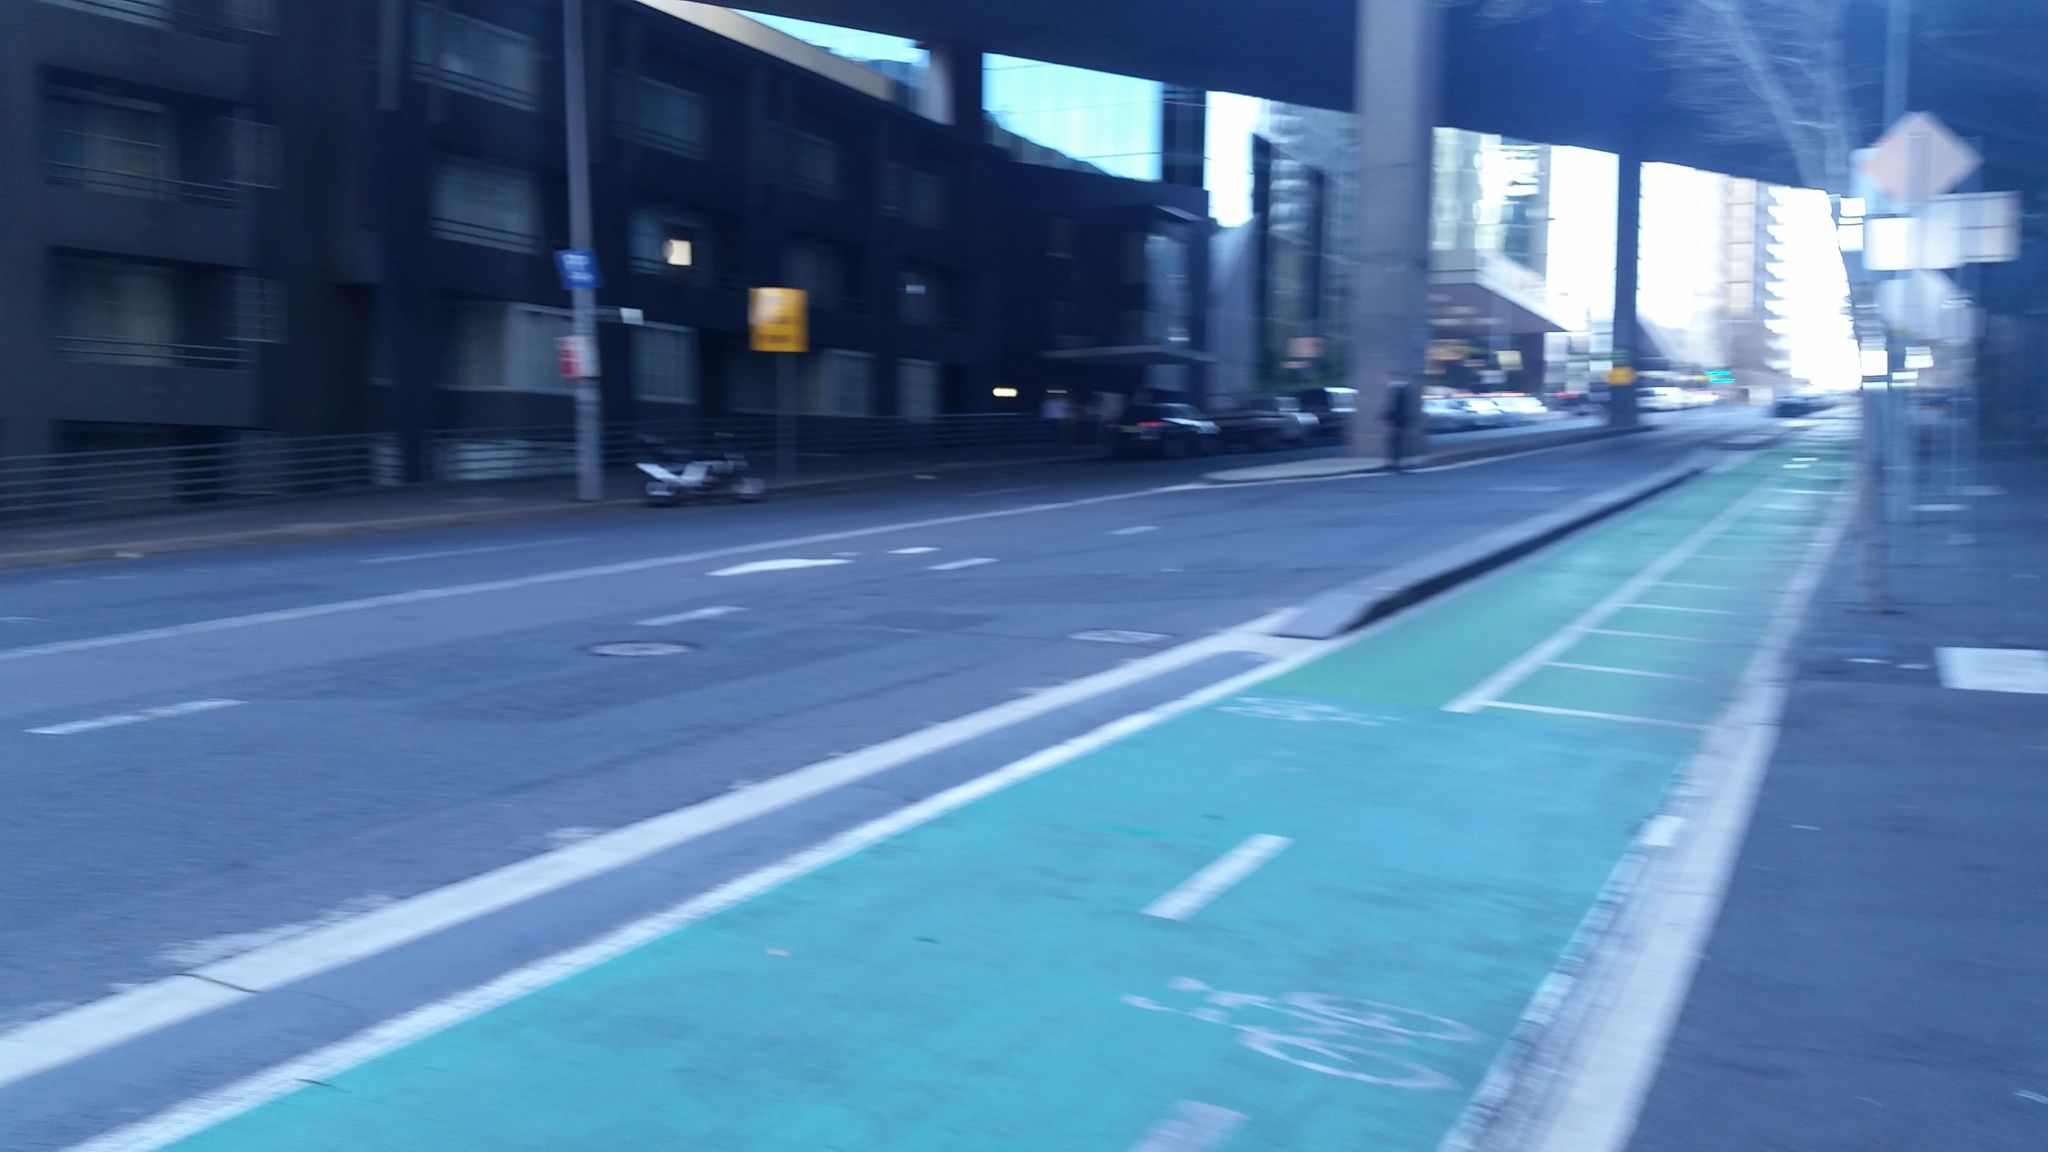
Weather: clear
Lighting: day
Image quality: good
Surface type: cycling surface
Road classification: cycleway
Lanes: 3
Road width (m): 9.0
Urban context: urban centre
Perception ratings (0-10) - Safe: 0.79, Lively: 5.44, Beautiful: 4.92, Boring: 1.55, Depressing: 2.99, Wealthy: 2.93